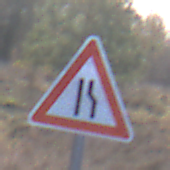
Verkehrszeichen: EinseitigVerengteFahrbahnRechts
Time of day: MorningAfternoon
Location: Outdoor (Nature)
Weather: PartlyCloudy
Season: NotSpecified
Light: Natural